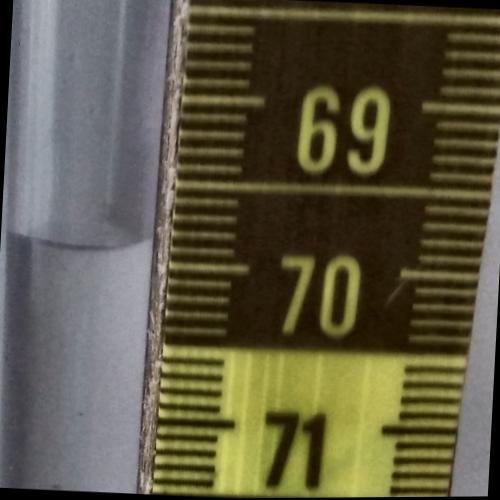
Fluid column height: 69.9 cm